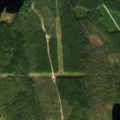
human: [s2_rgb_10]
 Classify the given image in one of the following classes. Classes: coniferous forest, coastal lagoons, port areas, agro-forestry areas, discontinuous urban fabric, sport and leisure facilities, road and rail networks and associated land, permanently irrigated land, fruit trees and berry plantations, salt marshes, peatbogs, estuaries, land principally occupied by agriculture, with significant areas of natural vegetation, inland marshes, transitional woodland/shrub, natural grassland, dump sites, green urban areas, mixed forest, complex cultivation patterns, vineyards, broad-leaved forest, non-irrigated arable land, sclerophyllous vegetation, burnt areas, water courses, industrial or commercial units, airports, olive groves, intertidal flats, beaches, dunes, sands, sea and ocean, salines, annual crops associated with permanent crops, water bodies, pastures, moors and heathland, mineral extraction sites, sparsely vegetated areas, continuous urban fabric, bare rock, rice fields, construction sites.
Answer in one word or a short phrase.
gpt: coniferous forest, water bodies